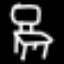
Label: chair